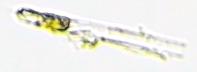
Label: Rhizosolenia